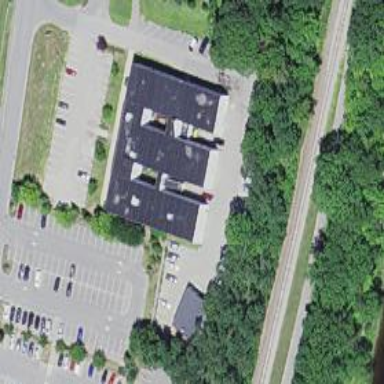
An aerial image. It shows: Police building.